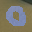
Label: 0